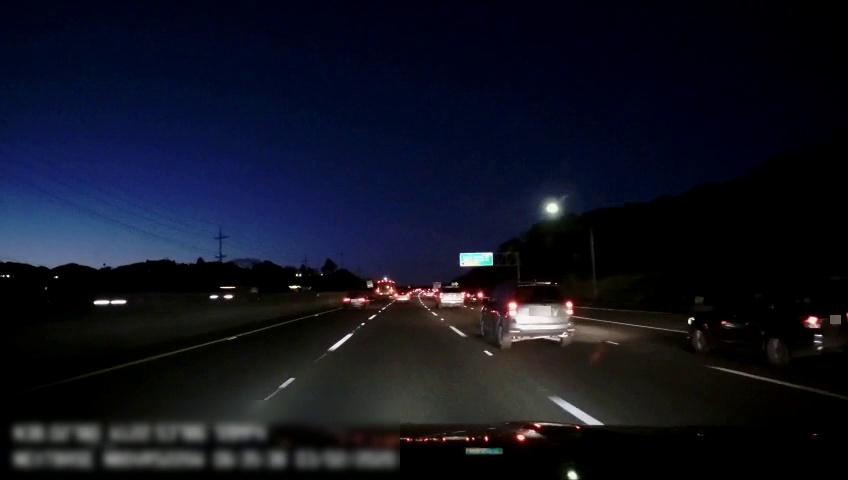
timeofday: Night
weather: Other
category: Drivable Space
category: Vehicles | Bus
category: Vehicles | Car
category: Vehicles | Car
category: Vehicles | SUV
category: Vehicles | Car
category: Vehicles | Car
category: Vehicles | Car
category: Vehicles | Car
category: Vehicles | Car
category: Vehicles | SUV
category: Vehicles | SUV
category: Lanes | Alternate Lane
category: Lanes | Current Lane
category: Lanes | Current Lane
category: Lanes | Alternate Lane
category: Lanes | Alternate Lane
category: Traffic | Signs